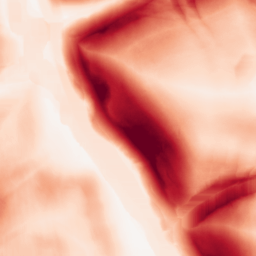
Category: morphological
Decomposition family: morphological_square
Decomposition parameters: operation: gradient
size: 20
Upsampling method: cubic_mitchell
Upsampling parameters: scale: 4
Upsampling scale: 4